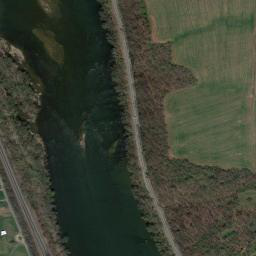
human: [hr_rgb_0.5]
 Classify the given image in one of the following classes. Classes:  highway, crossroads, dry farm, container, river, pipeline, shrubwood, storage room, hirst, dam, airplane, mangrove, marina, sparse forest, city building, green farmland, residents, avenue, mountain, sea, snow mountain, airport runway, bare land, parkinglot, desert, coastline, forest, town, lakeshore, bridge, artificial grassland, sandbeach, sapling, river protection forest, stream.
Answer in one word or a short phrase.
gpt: river